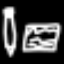
Label: pencil